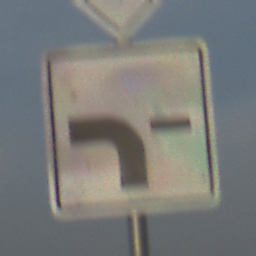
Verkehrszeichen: VerlaufVorfahrtsstrasse6
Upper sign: Vorfahrtsstrasse
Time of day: SunriseSunset
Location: Outdoor (Nature)
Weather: PartlyCloudy
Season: NotSpecified
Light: Natural